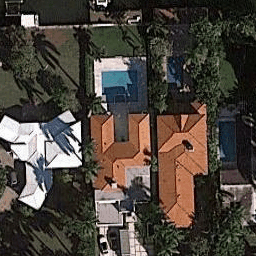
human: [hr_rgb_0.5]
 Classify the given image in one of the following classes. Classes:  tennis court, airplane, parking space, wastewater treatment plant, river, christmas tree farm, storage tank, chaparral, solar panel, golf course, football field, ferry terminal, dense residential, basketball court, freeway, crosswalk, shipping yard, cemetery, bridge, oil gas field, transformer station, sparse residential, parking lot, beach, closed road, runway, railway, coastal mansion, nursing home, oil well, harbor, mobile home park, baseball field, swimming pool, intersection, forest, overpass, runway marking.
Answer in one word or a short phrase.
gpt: coastal mansion